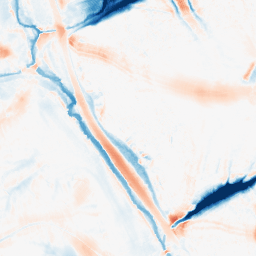
Category: morphological
Decomposition family: tophat_combined
Decomposition parameters: size: 20
Upsampling method: edge_directed
Upsampling parameters: scale: 2
Upsampling scale: 2